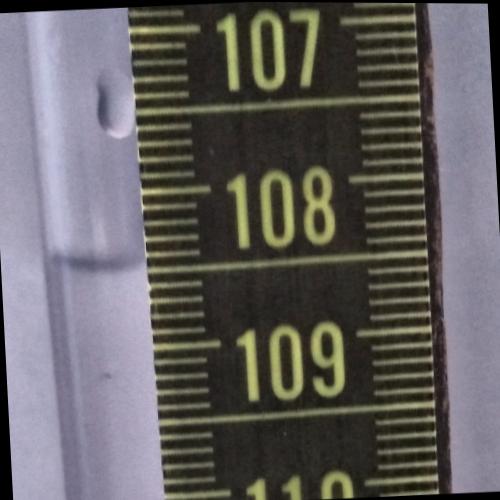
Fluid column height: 108.5 cm